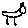
Label: cat